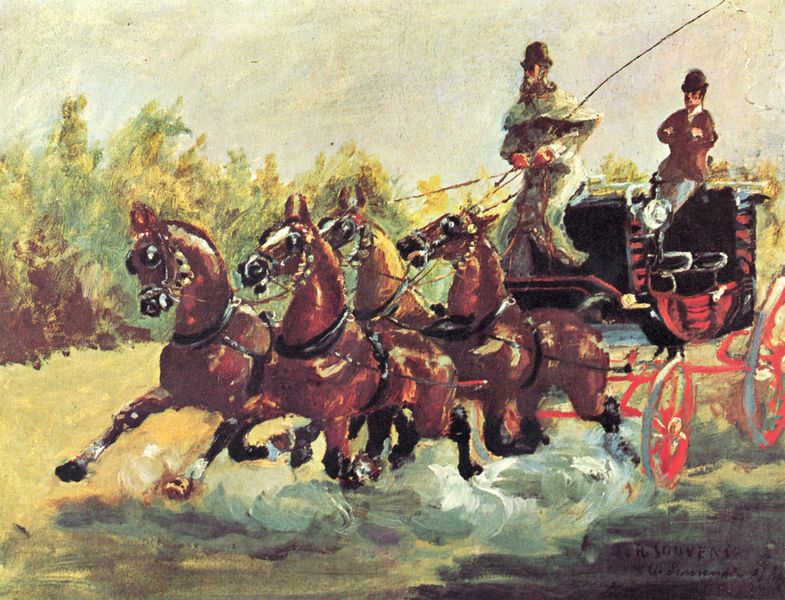
Titel: Graf Alphonse de Toulouse-Lautrec lenkt einen Vierspänner
Künstler: Henri de Toulouse-Lautrec
Standort: Paris
Institution: Musée du Petit Palais
Schlagwörter: baum, blau, dunkel, gemälde, hand, himmel, laub, mann, schatten, wasser, weiß, wolken, bäume, fluss, gelb, grün, impressionismus, landschaft, menschen, ocker, sitzen, ufer, bewegung, braun, grau, hell, hut, hüte, lampe, laterne, licht, männer, schwarz, strasse, toulouse lautrec, gras, rot, tier, weg, wiese, wolke, herren, zylinder, bart, schnurrbart, mensch, stehen, herr, hände, signatur, öl, feld, natur, busch, büsche, gebüsch, pfad, sonne, sträucher, mantel, realismus, ohren, wald, genre, pferd, pferde, reiter, räder, stock, hufe, schnell, zaumzeug, zügel, zwei, laufen, hecke, herbst, ausflug, signiert, droschke, kutsche, speichen, ziehen, rad, wagen, wagenrad, krieg, melone, vier, offen, geschirr, dynamik, lauf, rennen, staub, kutscher, peitsche, lautrec, henri toulouse-lautrec, fahren, verschränkt, glöckchen, ross, springen, passagier, wagenräder, melonen, gallopp, reisender, rösser, gespann, schnauben, bock, reifen, kutschfahrt, scheuklappen, rote, sprengen, geschwindigkeit, galopp, quadriga, post, franzose, fahrt, schellen, pferdekutsche, pferdewagen, schwrz, trab, hecken, rennbahn, souvenir, baume, kutschbock, galoppieren, gerte, marathon, eile, kaltblüter, vier pferde, regenmantel, staubwolken, vierspänner, gallop, staubwolke, bowler, kutschenwagen, beförderung, offene, fahrsport, nobler herr, rapide, rapidee, tosende fahrt, toulous-lautrec, trb, vierergespann, vierspanner, rote räder, wangenrad